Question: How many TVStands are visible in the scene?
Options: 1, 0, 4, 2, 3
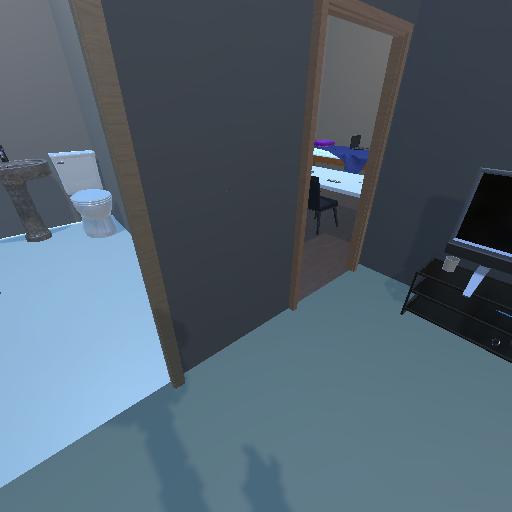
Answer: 1